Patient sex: F
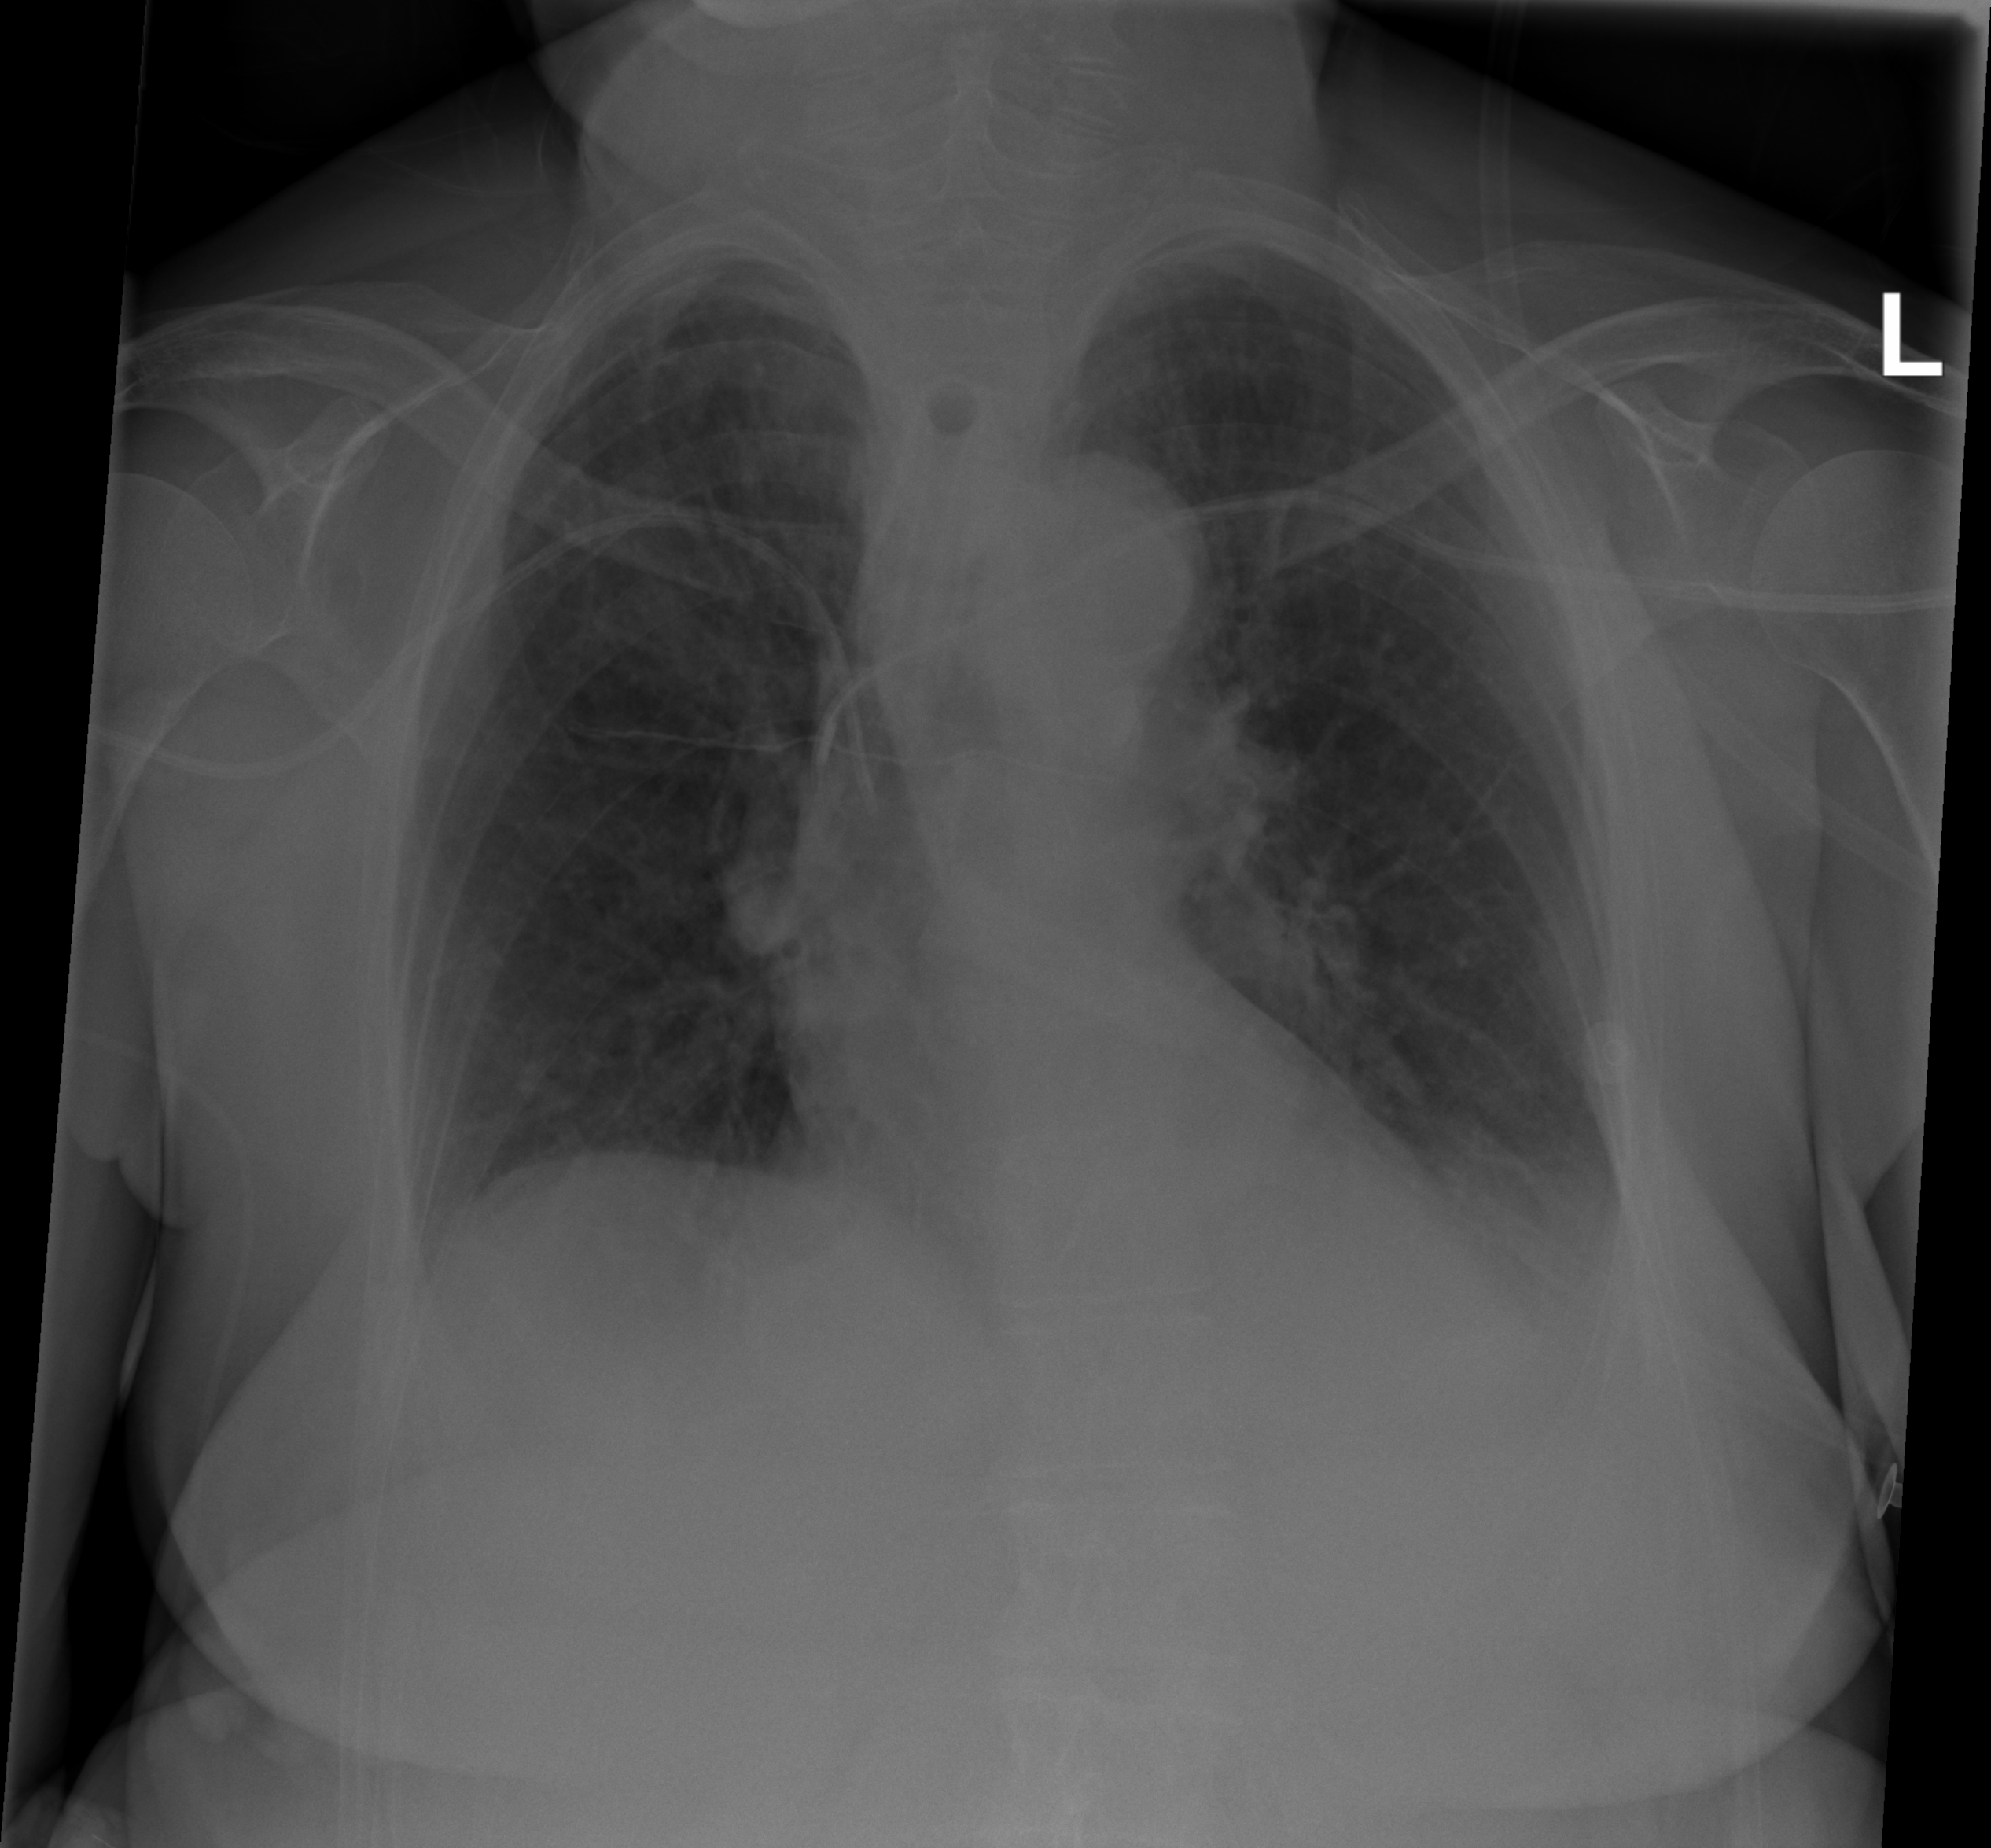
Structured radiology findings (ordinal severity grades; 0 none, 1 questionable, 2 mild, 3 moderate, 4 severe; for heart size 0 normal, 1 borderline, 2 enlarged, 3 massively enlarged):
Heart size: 0
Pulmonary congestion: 2
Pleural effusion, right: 1
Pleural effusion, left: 2
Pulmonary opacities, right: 0
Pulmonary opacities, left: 0
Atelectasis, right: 2
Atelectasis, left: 2